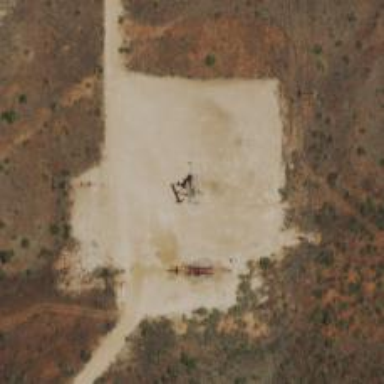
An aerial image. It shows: Petroleum well.